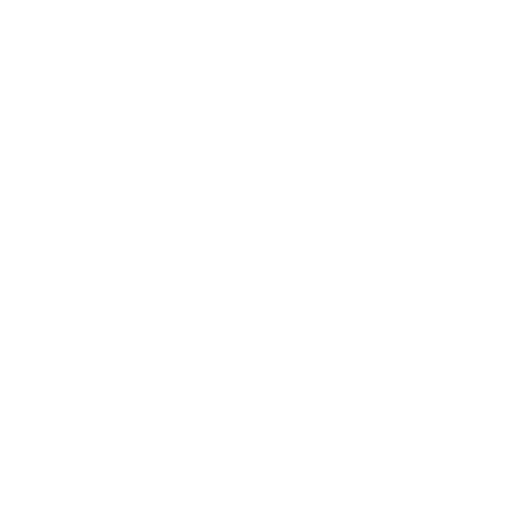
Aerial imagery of valley in Nevada named Gravel Canyon containing only shrub